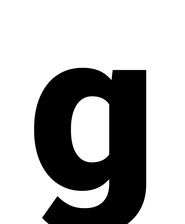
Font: Roboto_Black